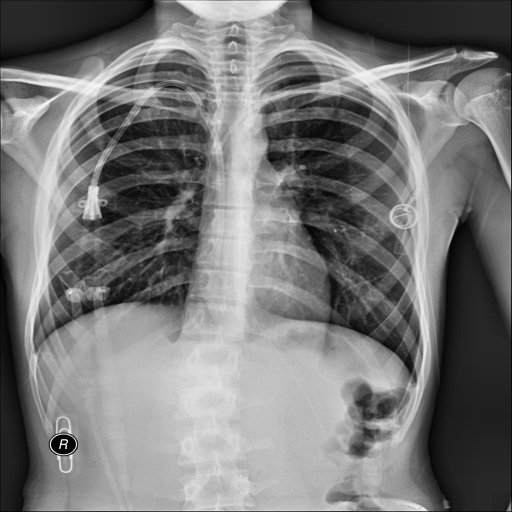
Finding: NORMAL